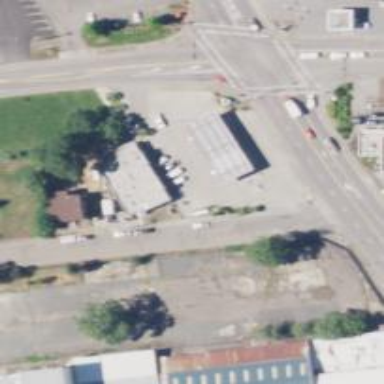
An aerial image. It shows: Convenience shop.